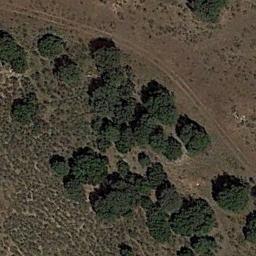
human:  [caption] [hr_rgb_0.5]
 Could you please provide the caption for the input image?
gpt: A dense mass of chaparral is distributed over a sparse mass of chaparral on the sand and there is a winding path in the sand .

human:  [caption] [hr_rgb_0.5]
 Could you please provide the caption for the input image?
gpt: Some connected chaparrals of different sizes grow on the wasteland and a dirt road goes through the wasteland .

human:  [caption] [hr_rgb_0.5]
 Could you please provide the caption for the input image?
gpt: There are several trees and some weeds in this desert .

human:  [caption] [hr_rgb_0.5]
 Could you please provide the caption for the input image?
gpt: The chaparral is on the desert with a road pass by .

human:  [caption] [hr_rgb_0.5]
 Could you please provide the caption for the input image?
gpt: The middle of the chaparral is dense .